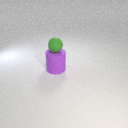
small green rubber sphere above large purple rubber cylinder